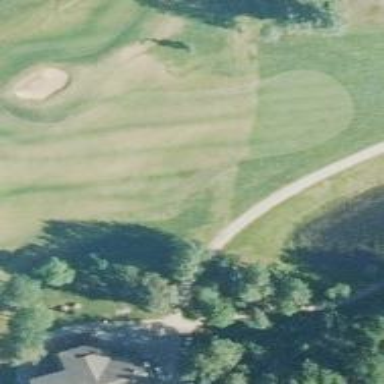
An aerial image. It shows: View of golf hole.